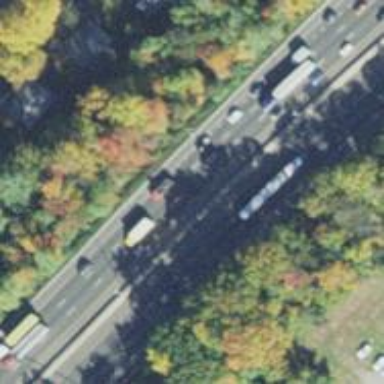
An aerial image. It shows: Asphalt motorway.